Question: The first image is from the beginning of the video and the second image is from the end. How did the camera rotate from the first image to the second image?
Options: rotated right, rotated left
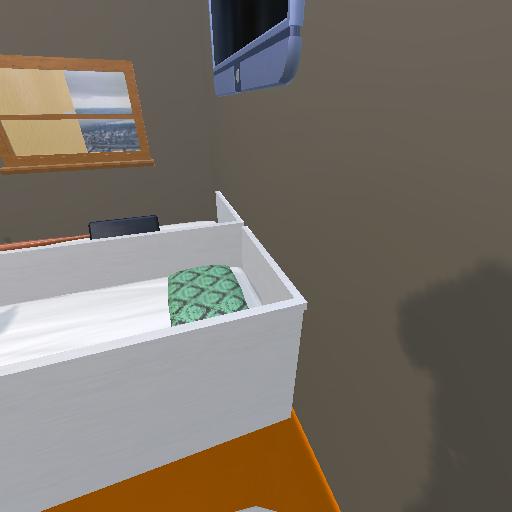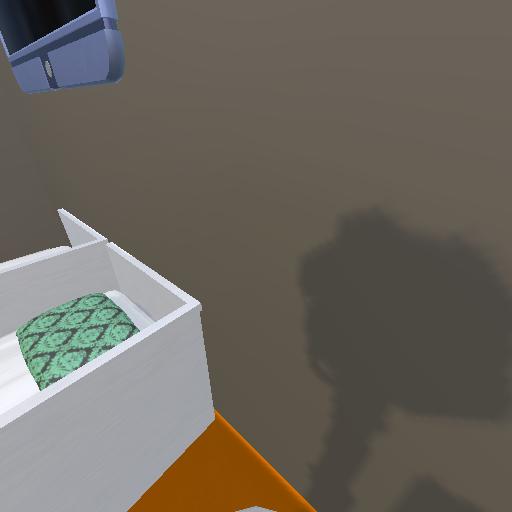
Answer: rotated right